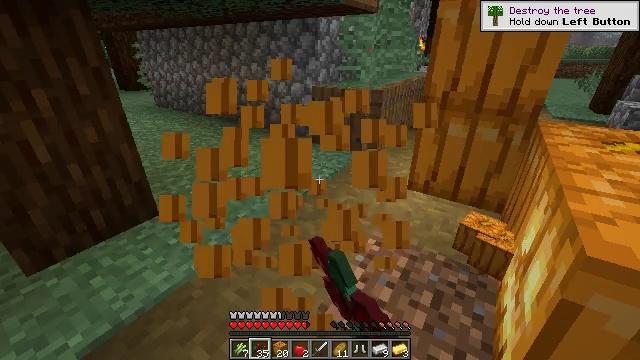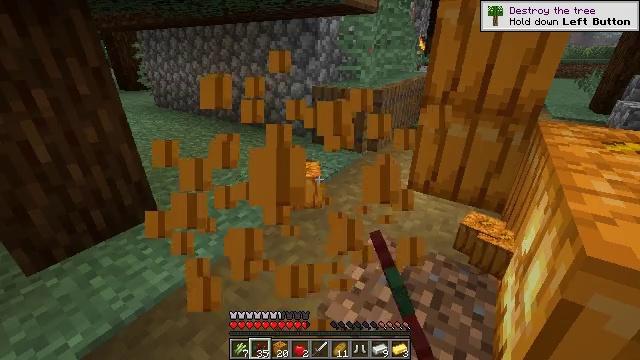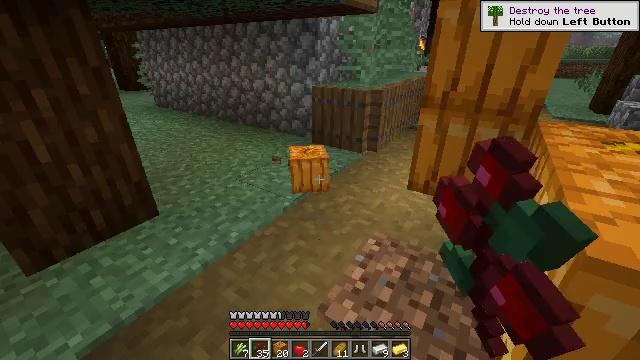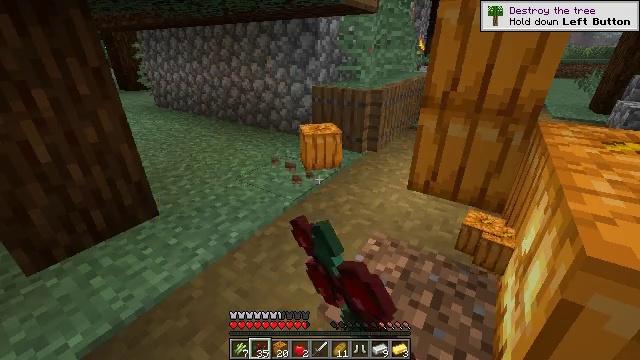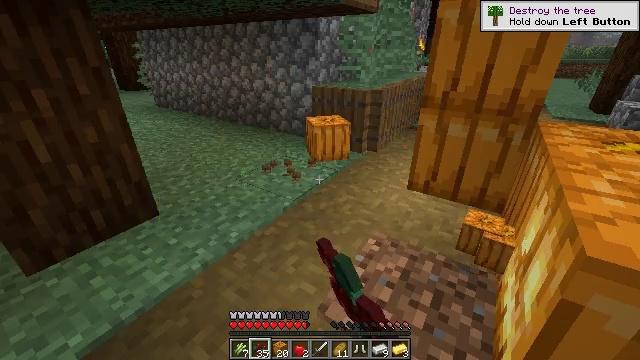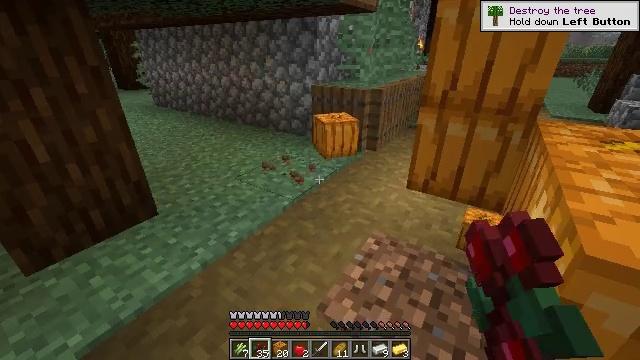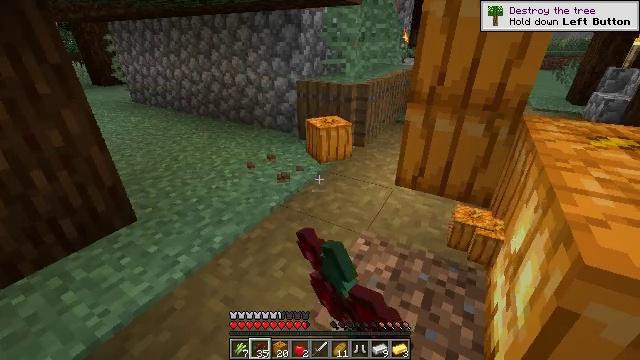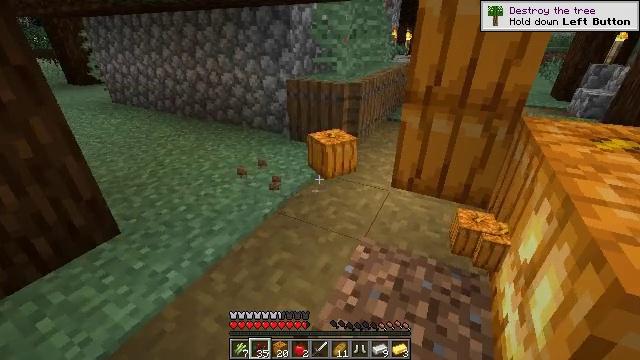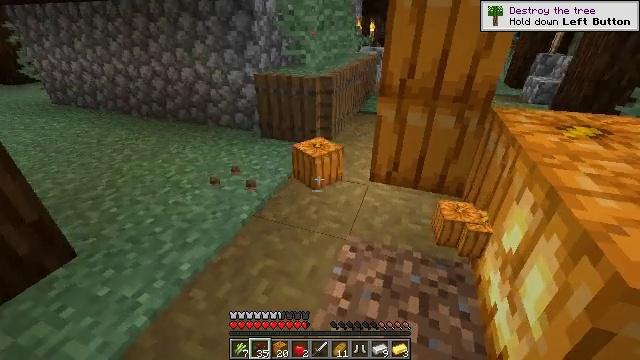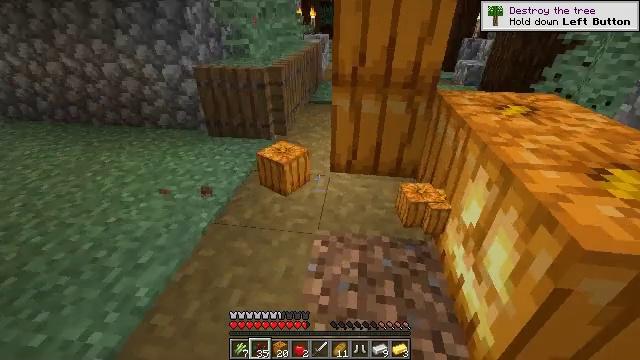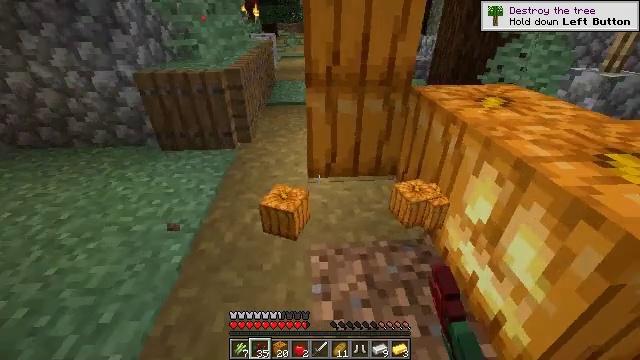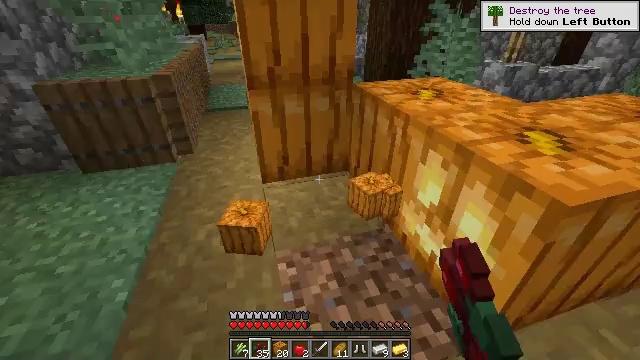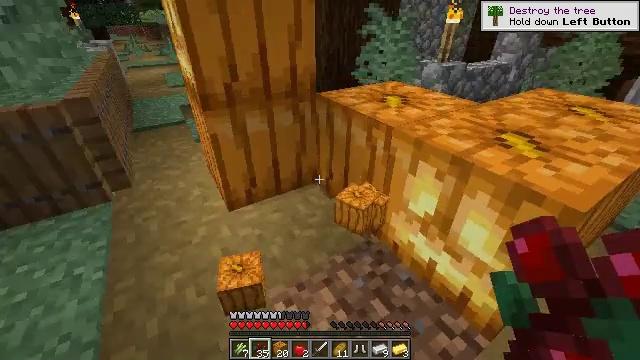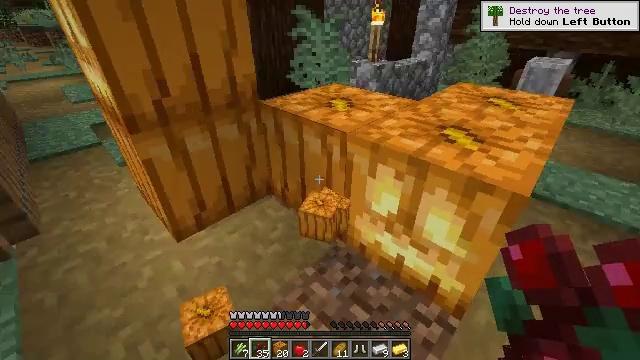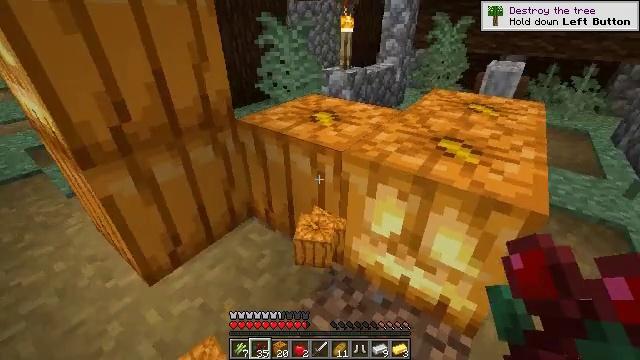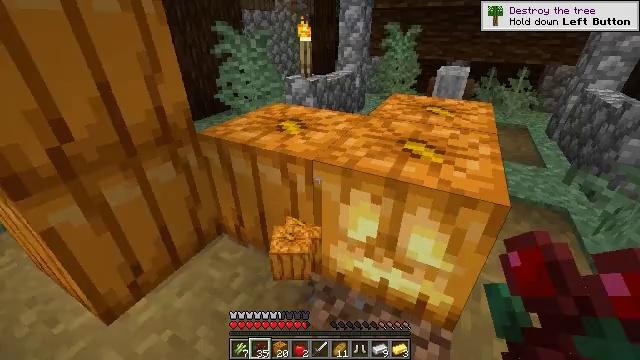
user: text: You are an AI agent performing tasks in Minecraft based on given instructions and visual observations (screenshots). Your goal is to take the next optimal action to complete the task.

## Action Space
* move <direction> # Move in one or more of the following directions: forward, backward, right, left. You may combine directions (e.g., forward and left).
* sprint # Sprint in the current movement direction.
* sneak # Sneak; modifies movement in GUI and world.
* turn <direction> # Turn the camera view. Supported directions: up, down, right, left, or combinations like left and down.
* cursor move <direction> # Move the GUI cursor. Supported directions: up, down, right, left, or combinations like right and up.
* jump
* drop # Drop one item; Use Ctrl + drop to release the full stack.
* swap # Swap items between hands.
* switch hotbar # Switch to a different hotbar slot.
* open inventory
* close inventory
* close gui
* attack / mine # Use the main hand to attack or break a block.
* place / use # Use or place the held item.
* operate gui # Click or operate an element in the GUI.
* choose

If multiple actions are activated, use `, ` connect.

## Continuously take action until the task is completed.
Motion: motion action
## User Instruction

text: Attack the jack o'lantern to retrieve it.
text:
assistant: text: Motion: attack / mine
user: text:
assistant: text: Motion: attack / mine
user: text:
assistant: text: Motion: attack / mine
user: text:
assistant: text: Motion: attack / mine
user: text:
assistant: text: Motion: attack / mine
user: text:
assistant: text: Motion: move forward, turn right and down
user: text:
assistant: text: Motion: move forward and move left, turn right
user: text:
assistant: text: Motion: move forward and move left, turn right and down
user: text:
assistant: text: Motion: move forward and move left, turn right and down
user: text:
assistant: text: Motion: move forward and move left, turn right
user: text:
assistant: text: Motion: move forward and move left, turn right
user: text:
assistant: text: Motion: move forward and move left, turn right
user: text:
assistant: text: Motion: move forward and move left, turn right
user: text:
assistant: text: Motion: move forward, turn right
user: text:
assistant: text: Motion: turn right and up
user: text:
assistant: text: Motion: turn right
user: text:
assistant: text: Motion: attack / mine
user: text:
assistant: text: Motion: attack / mine
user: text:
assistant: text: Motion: attack / mine
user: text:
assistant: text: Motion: attack / mine
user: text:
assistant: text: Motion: attack / mine
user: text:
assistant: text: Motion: turn right, attack / mine
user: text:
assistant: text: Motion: turn right, attack / mine
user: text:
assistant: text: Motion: turn right, attack / mine
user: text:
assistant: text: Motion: turn right, attack / mine
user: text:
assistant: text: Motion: turn right, attack / mine
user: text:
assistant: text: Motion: turn right, attack / mine
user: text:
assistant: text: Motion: attack / mine
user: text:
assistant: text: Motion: attack / mine
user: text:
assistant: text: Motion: attack / mine